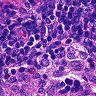
Metastatic tissue present: no